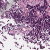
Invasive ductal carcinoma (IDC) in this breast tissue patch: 1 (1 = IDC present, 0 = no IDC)